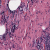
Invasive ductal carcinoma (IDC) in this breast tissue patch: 1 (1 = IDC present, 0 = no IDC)